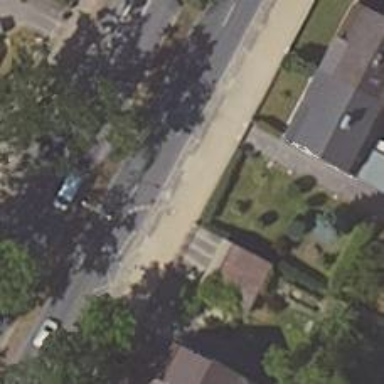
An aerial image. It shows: Asphalt cycleway.